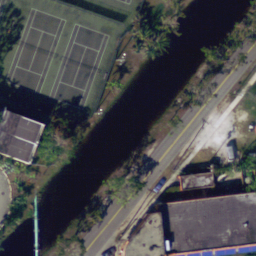
Label: tennis court